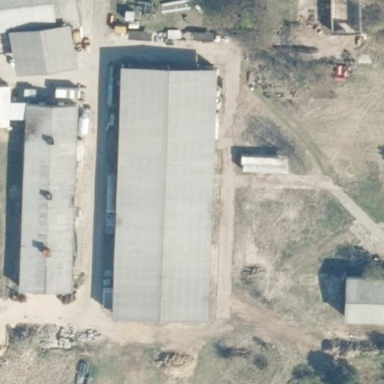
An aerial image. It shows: Farmyard area.